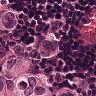
Metastatic tissue present: yes